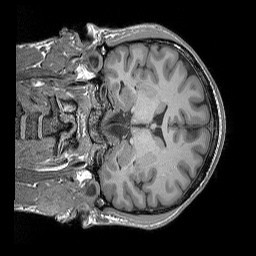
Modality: T1w
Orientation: coronal
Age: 35
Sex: male
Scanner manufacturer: siemens
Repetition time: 2.25 s
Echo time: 0.00302 s